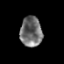
Tissue: prostate
Cell type: Endothelial cells
Senescence score: 0.3545
Nuclear area (px): 646
Mean DAPI intensity: 111.635